Question: Count the number of objects in the diagram.
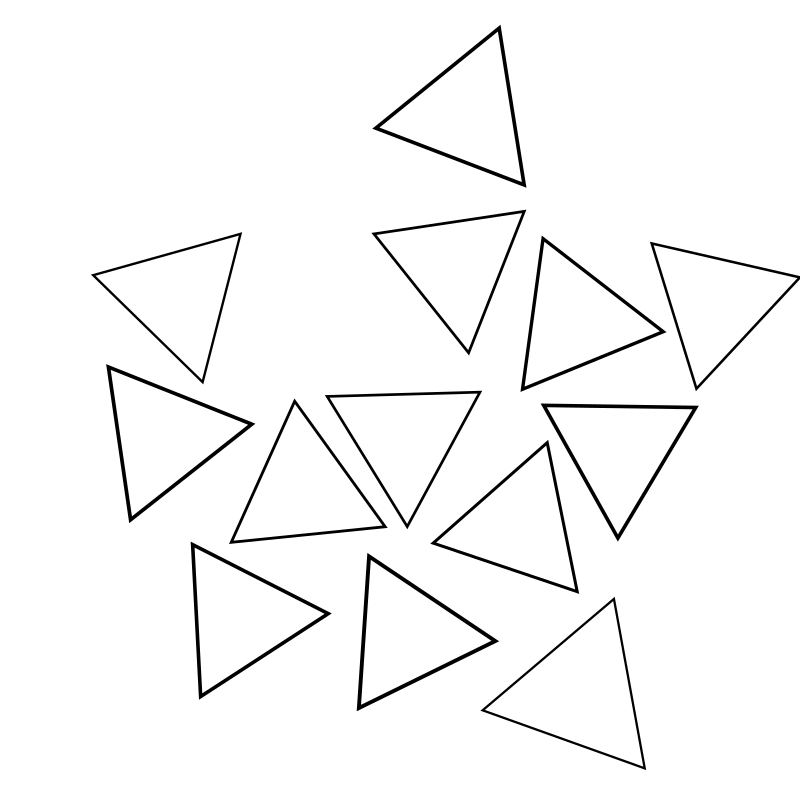
Answer: 13